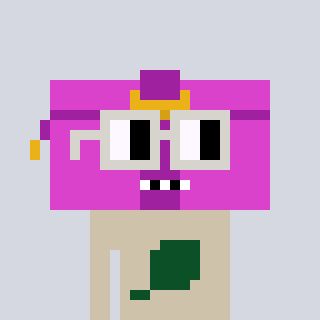
a pixel art character with square light gray glasses, a clutch-shaped head and a bege-colored body on a cool background